問題: 三角形$ABC$の内接円を$\omega$とし、辺$BC$, $CA$, $AB$と$\omega$の接点をそれぞれ$D$, $E$, $F$とする。$\omega$の直径$PQ$は$AD$と直交し、また$P$は$\triangle ABD$の内部にある。$AD$と$BP$, $BQ$の交点をそれぞれ$R$, $S$とする。$AF = 2$のとき、線分$RS$の長さはいくらか。
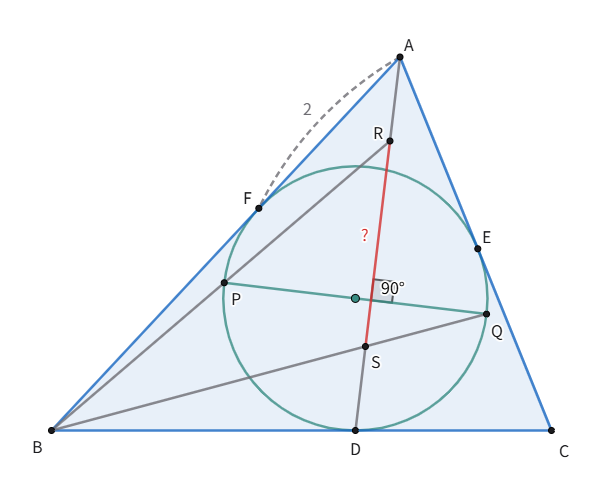
解答: $Q$を通る$\omega$の接線が$BC$, $BA$と交わる点をそれぞれ$D'$, $A'$とすれば、$\triangle A'BD'$の内接円は明らかに$\omega$である。$A'D'$と$BP$の交点を$T$とすると、内接円の有名性質より$A'T = D'Q$が成立する。ここで、$\triangle ABD$と$\triangle A'BD'$は$B$を中心とした相似拡大の関係にあることを確かめられるので、$\triangle ABD$の内接円$\omega'$は$S$で$AD$に接するといえる。$A'T = D'Q$から$AR = DS$を得られ、$RS = AS - DS = AB - DB = AF = 2$と計算できるため、求める長さは$2$である。
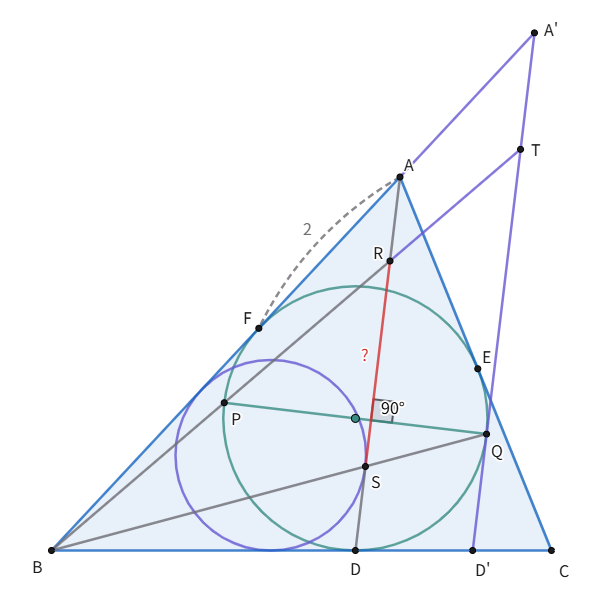
答え: $2$
タグ: 相似
難易度: hard